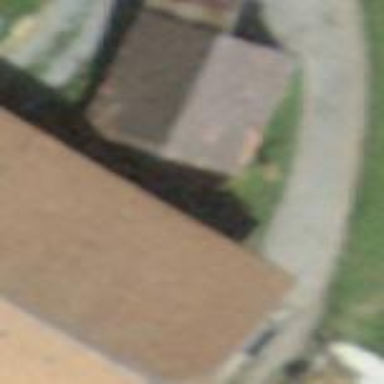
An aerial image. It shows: Garage building.